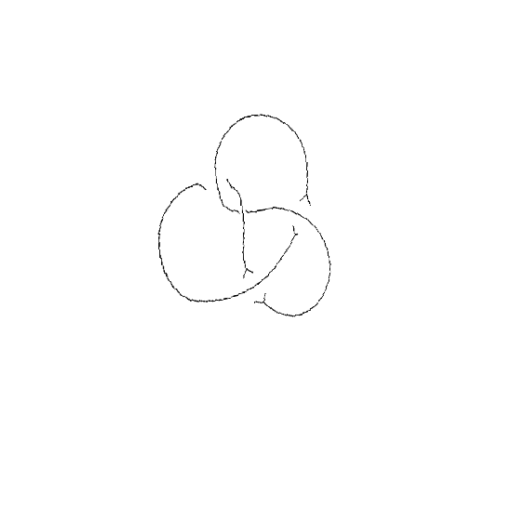
Crossing number: 4